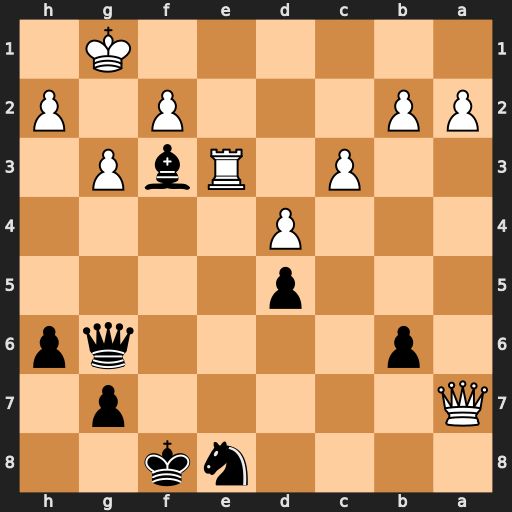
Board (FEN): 4nk2/Q5p1/1p4qp/3p4/3P4/2P1RbP1/PP3P1P/6K1
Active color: b
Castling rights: -
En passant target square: -
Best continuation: Qb1+ Re1 Qxe1#